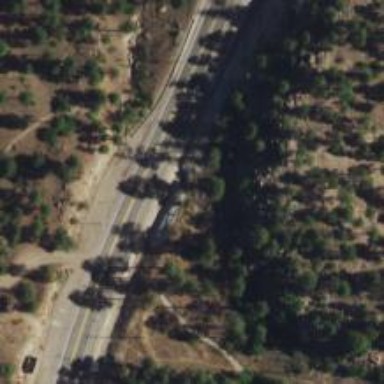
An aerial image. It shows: Tertiary road.